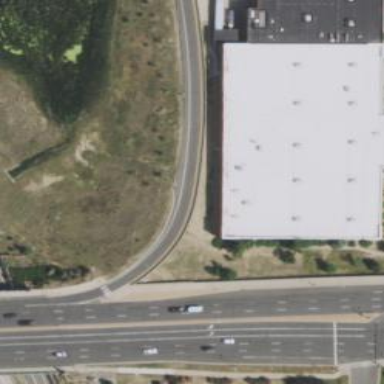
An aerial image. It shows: Building.